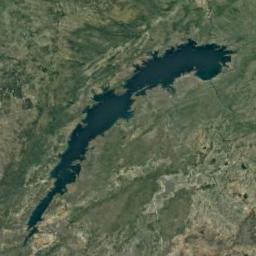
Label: lake